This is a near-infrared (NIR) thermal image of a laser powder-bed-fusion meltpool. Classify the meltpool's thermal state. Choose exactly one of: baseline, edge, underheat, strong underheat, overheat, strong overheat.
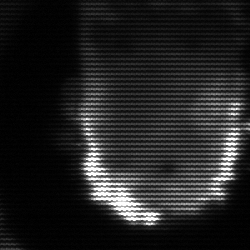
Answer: baseline